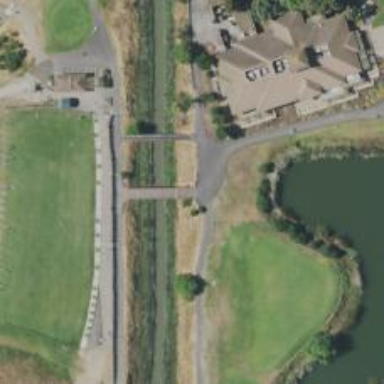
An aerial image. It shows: Service road used as golf cart path.